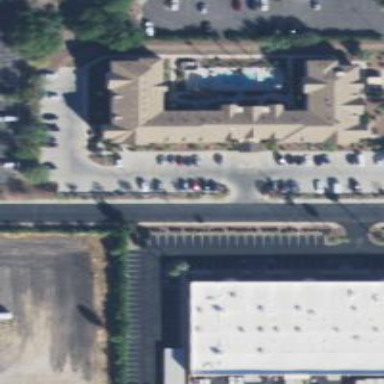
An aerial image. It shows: Hotel.